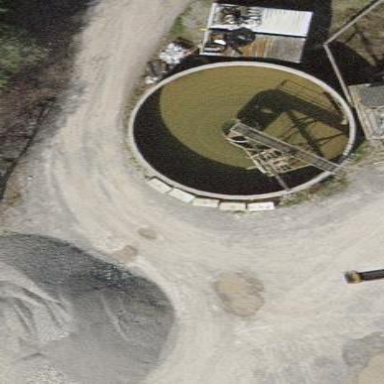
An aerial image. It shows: Storage tank building.